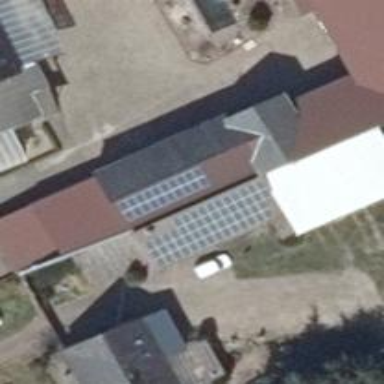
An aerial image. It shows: Solar photovoltaic panel generating electricity through small installation.